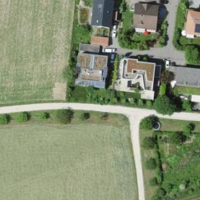
EUNIS habitat code: 52
Species observed at this site:
Leonurus cardiaca